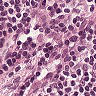
Metastatic tissue present: no